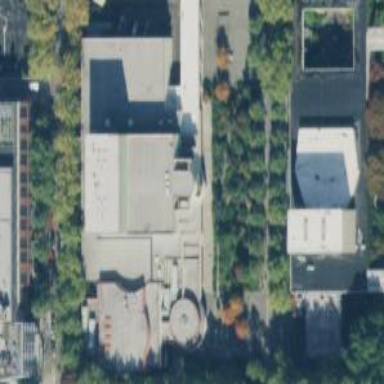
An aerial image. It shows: There is theatre building.